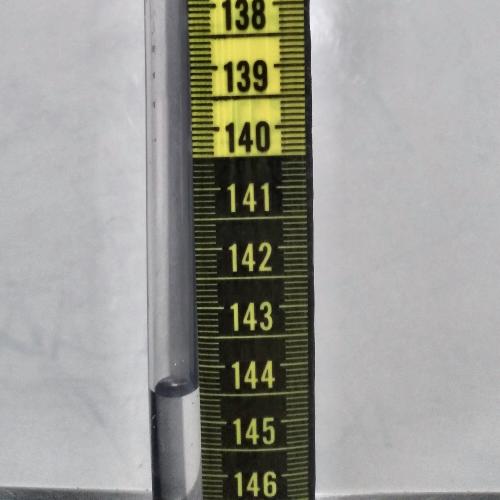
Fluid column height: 144.5 cm